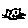
Label: cat